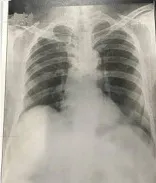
Chest X-ray taken on post-operative day 7 to rule out pleuritis or pleural tear.
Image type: radiology (x_ray)